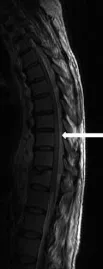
(a) T2-weighted sagittal magnetic resonance image of the thoracolumbar spine showing the isointense extradural lesion (arrow) causing thecal sac and spinal cord compression and signal intensity changes within the cord.
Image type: radiology (mri)